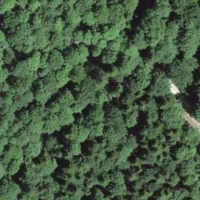
EUNIS habitat code: 41
Species observed at this site:
Neottia nidus-avis